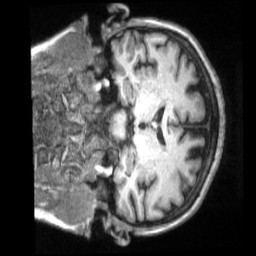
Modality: T1w
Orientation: coronal
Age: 74
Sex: female